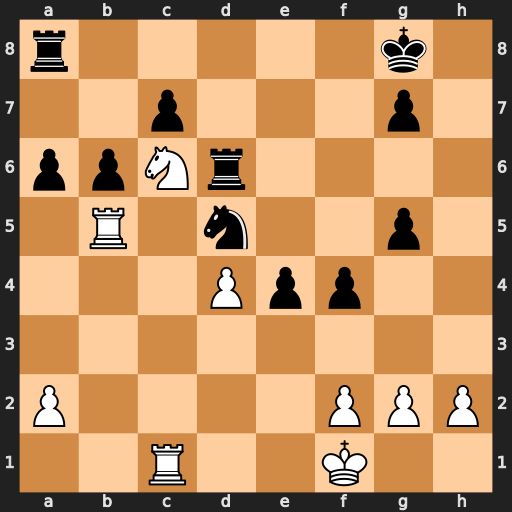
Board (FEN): r5k1/2p3p1/ppNr4/1R1n2p1/3Ppp2/8/P4PPP/2R2K2
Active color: w
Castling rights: -
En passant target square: -
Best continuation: Rxd5 Rxd5 Ne7+ Kh7 Nxd5